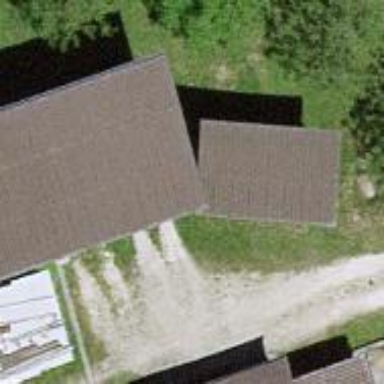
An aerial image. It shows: Rural barn.